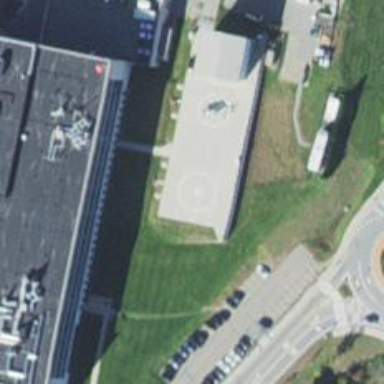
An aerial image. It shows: Image of helipad at airport.